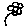
Label: flower